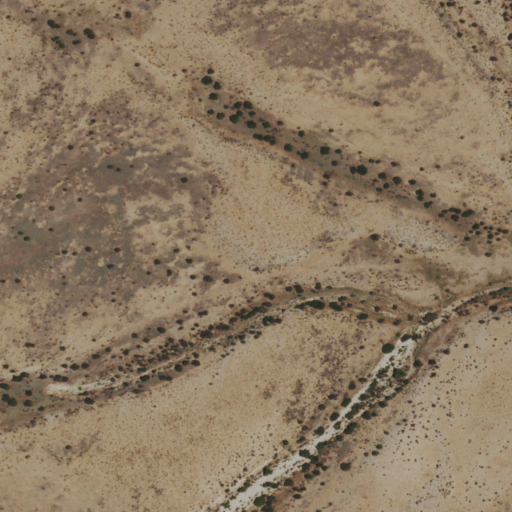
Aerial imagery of valley in New Mexico named Cat Claw Draw containing grassland and shrub